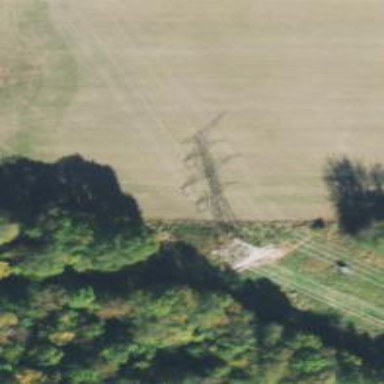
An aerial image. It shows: Lattice structure tower used for power distribution.